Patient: sex F, age 35
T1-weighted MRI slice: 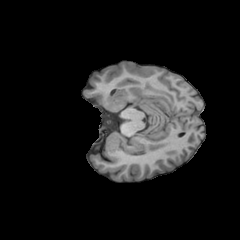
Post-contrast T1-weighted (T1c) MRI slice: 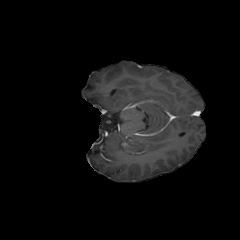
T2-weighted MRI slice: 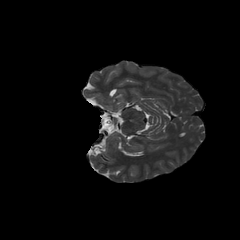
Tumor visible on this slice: no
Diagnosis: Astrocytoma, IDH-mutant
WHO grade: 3